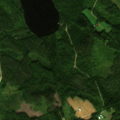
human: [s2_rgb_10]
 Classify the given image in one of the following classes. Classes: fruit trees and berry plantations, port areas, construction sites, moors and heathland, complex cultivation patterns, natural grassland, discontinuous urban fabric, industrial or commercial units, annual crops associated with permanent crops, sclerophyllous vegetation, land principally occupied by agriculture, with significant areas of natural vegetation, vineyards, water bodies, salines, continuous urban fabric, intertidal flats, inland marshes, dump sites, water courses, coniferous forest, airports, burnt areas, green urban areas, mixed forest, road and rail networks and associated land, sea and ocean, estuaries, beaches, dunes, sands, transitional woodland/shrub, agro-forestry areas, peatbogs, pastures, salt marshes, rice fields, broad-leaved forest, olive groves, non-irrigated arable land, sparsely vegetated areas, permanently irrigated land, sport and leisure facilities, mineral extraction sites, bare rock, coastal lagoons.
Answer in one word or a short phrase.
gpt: land principally occupied by agriculture, with significant areas of natural vegetation, mixed forest, transitional woodland/shrub